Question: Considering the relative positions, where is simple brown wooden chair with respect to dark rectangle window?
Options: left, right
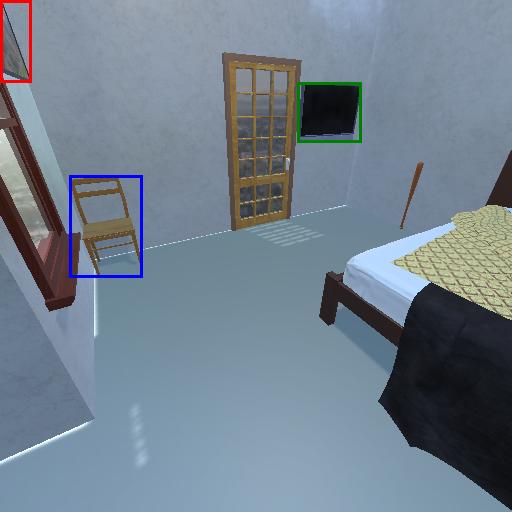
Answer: left